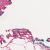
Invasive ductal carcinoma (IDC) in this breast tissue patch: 0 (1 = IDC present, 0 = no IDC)